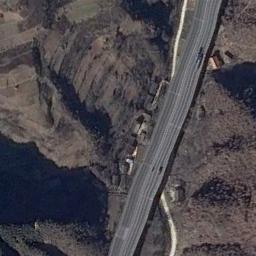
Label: freeway